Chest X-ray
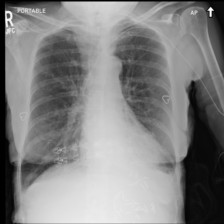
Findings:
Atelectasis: negative
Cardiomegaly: negative
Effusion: negative
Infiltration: negative
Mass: negative
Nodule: negative
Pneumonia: negative
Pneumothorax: negative
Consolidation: negative
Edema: negative
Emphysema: negative
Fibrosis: negative
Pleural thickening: negative
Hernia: negative